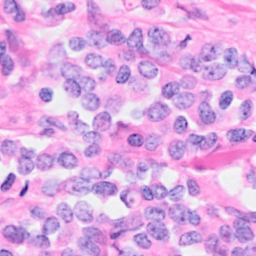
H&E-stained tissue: Breast